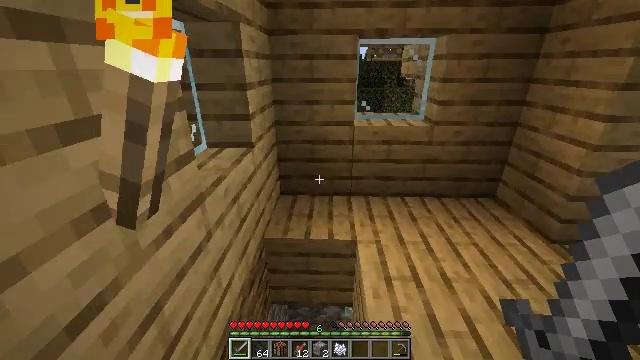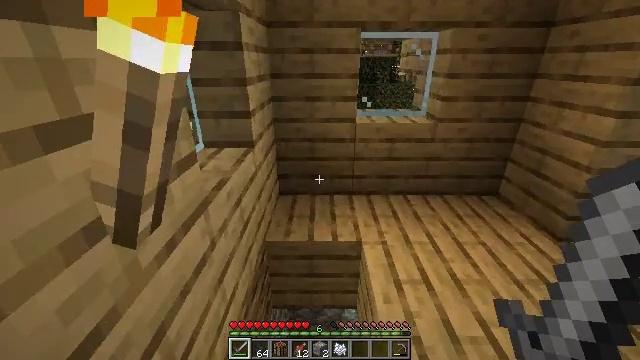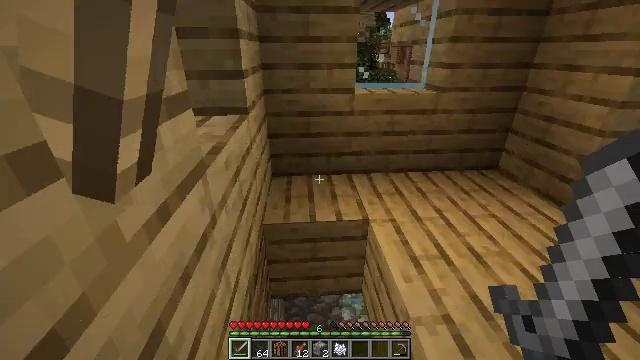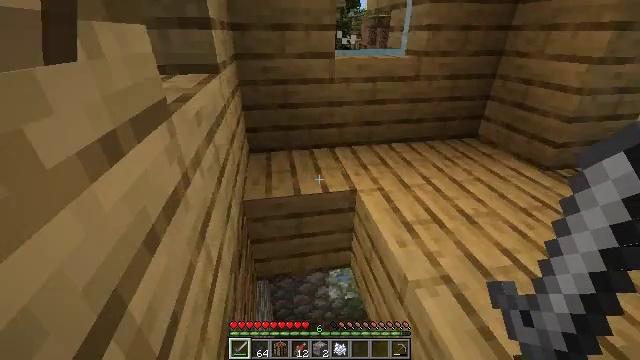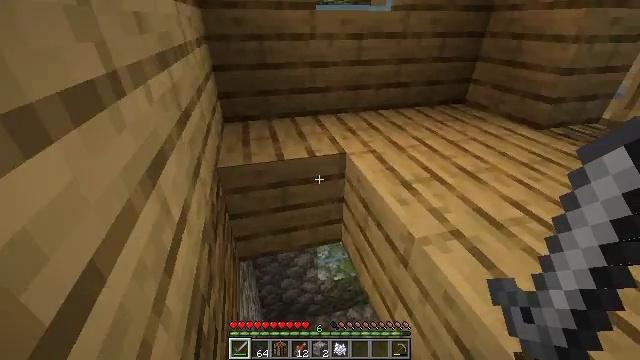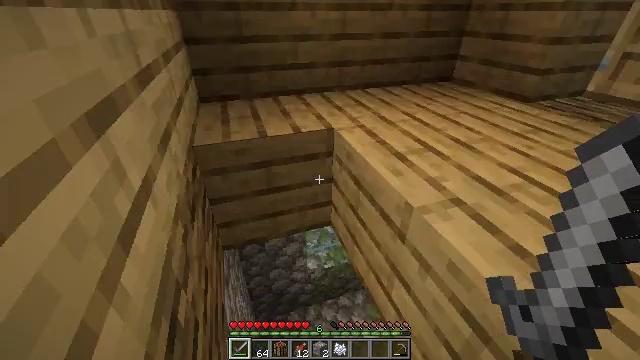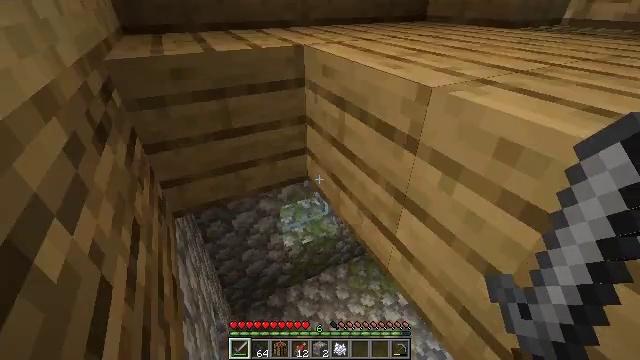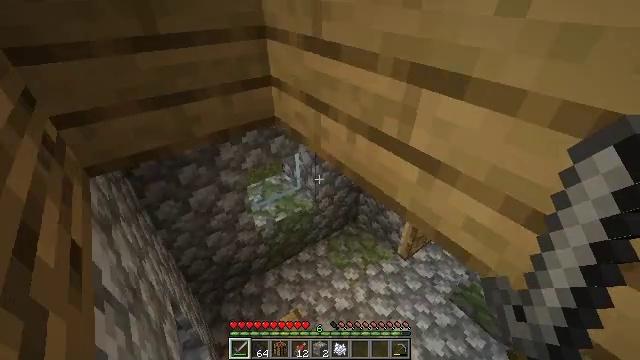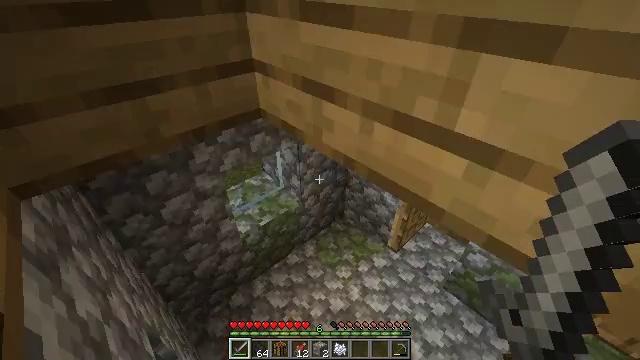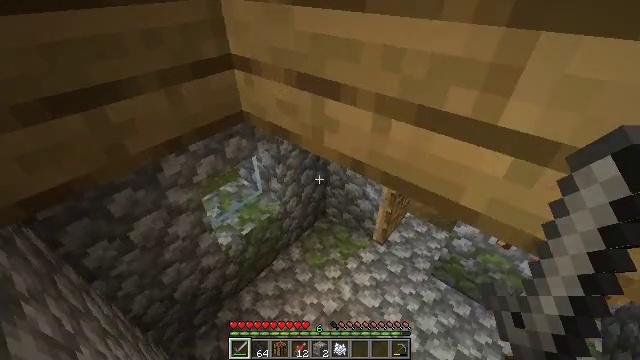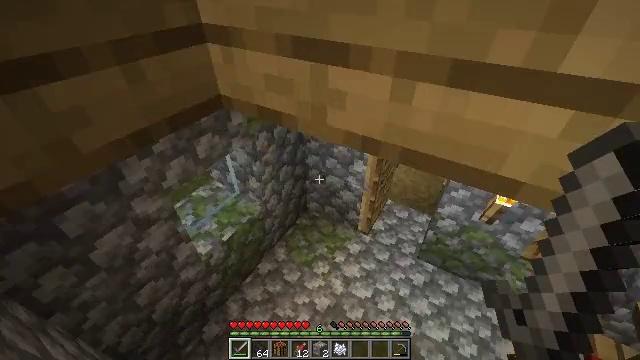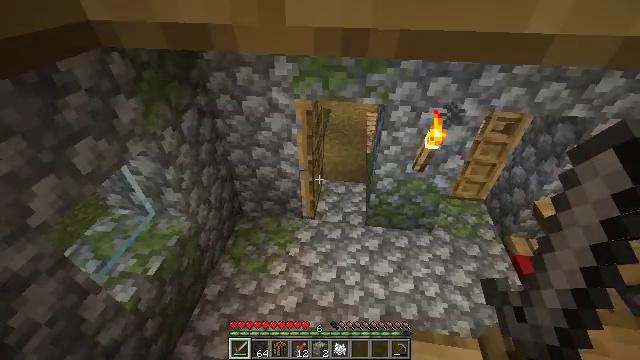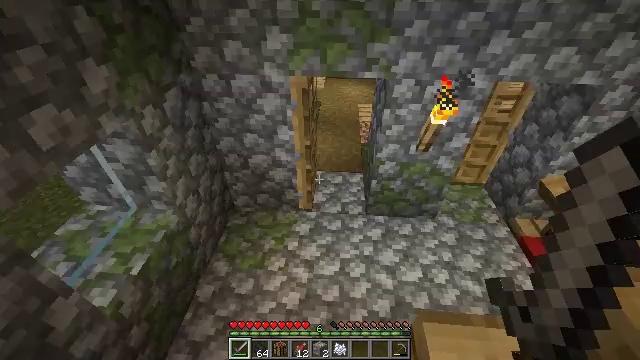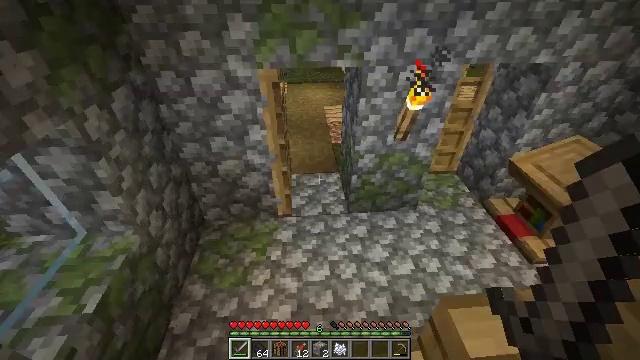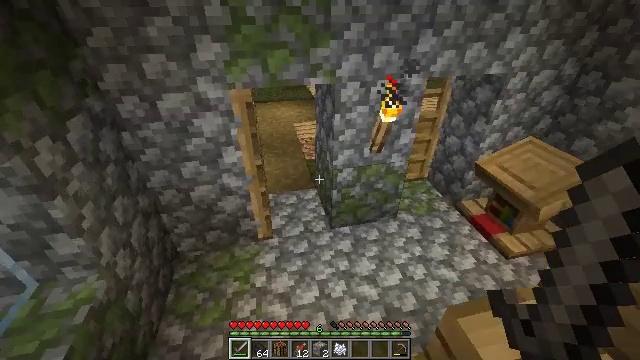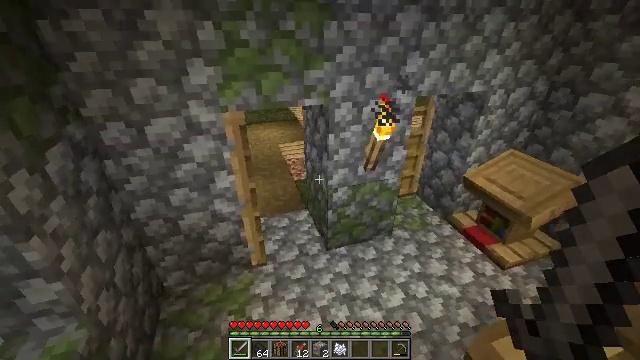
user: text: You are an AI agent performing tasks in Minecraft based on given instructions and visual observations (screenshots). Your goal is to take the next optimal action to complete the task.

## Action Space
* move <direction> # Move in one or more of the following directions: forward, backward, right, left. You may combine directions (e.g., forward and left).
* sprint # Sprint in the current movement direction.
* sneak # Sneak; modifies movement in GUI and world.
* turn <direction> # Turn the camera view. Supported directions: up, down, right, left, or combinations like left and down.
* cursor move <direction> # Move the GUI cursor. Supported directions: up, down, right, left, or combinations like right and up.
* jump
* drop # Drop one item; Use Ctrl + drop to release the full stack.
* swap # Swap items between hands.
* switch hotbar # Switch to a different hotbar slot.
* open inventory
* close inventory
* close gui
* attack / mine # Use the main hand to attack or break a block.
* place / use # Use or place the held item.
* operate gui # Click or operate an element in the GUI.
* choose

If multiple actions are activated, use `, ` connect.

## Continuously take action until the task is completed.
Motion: motion action
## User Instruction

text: Gather the yellow bed by attacking it.
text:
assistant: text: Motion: move forward and move left, turn right
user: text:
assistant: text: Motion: move forward and move left, turn right and down
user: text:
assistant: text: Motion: move forward and move left, turn right and down
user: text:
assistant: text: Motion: move forward and move left, turn right and down
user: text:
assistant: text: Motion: move forward and move left, turn right and down
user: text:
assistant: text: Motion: move forward and move left, turn right and down
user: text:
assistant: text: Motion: move forward and move left, turn right and down
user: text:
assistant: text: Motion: move forward and move left, turn right
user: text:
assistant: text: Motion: move forward and move left, turn right
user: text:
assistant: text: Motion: move forward and move left, turn right
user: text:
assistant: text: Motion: move forward and move left, turn right
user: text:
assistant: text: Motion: move forward and move left, turn right
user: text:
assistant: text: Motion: move forward and move left, turn right and up
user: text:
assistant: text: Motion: move forward and move left, turn right and up
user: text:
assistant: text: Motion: move forward and move left, turn right and up
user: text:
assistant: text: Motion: move forward and move left, turn right and up
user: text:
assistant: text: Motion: move forward, turn up
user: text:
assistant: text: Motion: move forward, turn right
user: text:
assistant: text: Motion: move forward, turn right
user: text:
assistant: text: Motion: move forward
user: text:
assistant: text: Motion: move forward
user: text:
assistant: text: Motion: move forward
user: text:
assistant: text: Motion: move forward
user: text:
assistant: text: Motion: move forward and move right
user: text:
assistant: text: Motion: move forward and move right, turn left
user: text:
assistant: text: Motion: move forward and move right, turn left
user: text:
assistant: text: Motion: move forward and move right, turn left
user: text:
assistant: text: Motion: move forward and move right, turn left
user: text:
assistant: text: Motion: move forward and move right, turn left
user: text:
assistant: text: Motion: move forward, turn left